Question:
This is how it looks like. How do I make my footer to display only to the right side?
This is my css code for the left menu box:
'''
#left
{
width:200px;
height: 1920px;
position:fixed;
background-color:#4A4A4A;
display: block;
float: left;
}
'''
This is the footer:
'''
footer
{
padding:5px;
background: #fff;
color: steelblue;
font-size: 12px;
text-align:center;
box-shadow:0px 0px 15px 2px #CCC;
}
'''
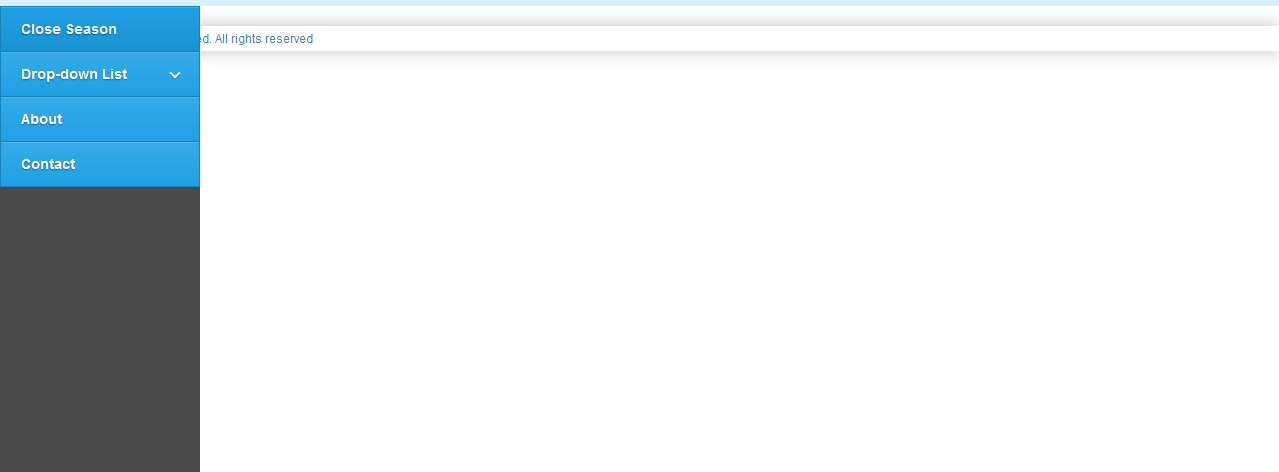
Answer: Try removing position:fixed; from your #left properties. A fixed element will not load on the same plane as a default (position:relative) element.